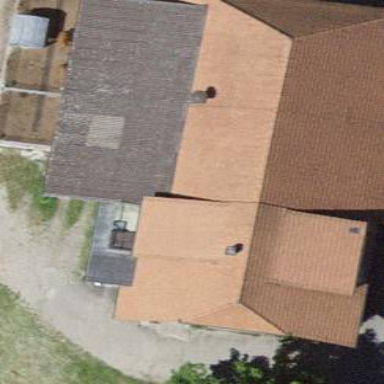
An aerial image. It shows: Farm building.